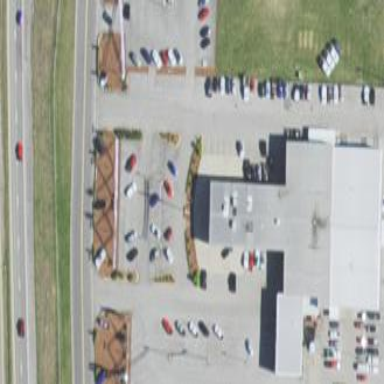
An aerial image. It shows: Car shop building.